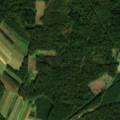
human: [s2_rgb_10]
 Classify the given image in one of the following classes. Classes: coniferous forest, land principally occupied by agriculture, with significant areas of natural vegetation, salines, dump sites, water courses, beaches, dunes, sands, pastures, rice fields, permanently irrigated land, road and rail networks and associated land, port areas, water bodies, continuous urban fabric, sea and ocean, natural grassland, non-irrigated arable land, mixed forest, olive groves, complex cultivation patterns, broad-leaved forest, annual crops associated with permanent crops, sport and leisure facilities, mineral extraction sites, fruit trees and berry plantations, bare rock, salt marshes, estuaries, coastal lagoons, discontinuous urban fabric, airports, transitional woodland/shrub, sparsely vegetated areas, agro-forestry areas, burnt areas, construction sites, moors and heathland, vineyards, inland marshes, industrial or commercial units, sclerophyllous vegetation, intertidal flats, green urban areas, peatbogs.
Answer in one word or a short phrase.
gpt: non-irrigated arable land, coniferous forest, mixed forest